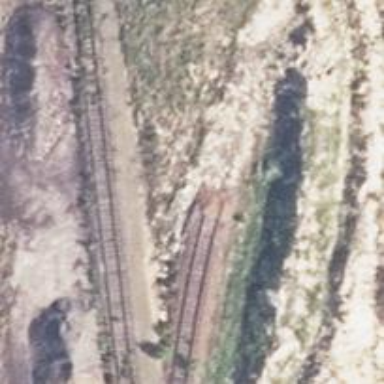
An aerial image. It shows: Abandoned railway.